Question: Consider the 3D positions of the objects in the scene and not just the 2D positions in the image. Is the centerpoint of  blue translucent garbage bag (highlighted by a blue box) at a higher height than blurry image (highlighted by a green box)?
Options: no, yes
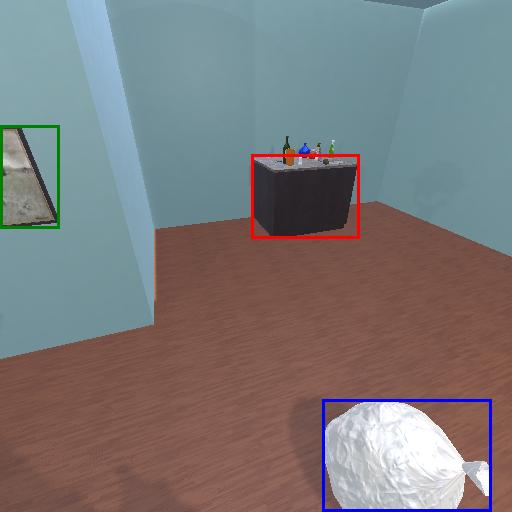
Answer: no